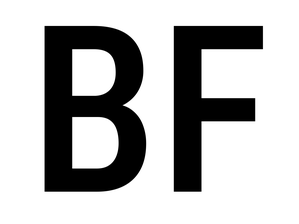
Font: Roboto_Condensed_Medium